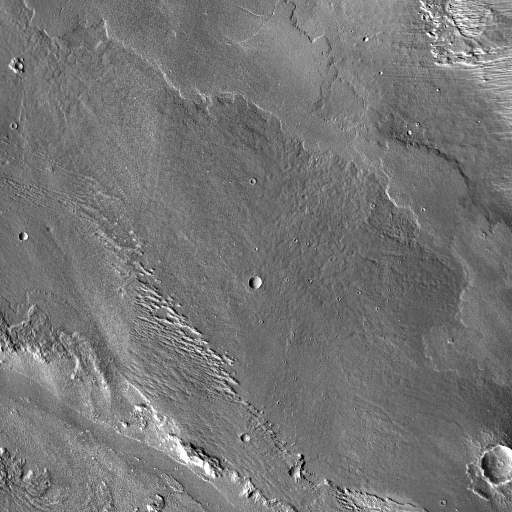
Crater classes present: Background, Other, Layered